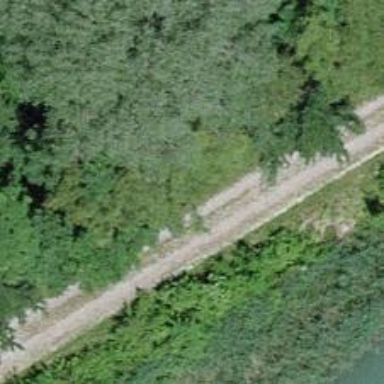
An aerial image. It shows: Track with grade 2 tracktype.